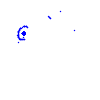
Particle: kaon